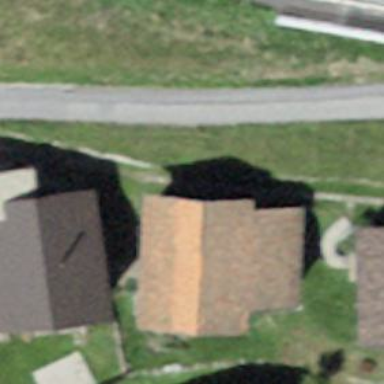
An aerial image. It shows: Shed.